Question: I have a NSFetchedResultsController used to display data in a table view (22117 rows). The fetchBatchSize is set to 20 on the fetchRequest. It works as expected: only 20 rows are fully populated when the table view is loaded. SQL statements:
'''
2015-06-12 17:59:55.526 BoulderFinder[2228:<PHONE>] CoreData: sql: SELECT 0, t0.Z_PK FROM ZBOULDER t0 ORDER BY t0.ZNORMALIZEDNAME
2015-06-12 17:59:55.533 BoulderFinder[2228:<PHONE>] CoreData: annotation: sql connection fetch time: 0.0070s
2015-06-12 17:59:55.534 BoulderFinder[2228:<PHONE>] CoreData: annotation: total fetch execution time: 0.0075s for 22117 rows.
2015-06-12 17:59:55.534 BoulderFinder[2228:<PHONE>]
2015-06-12 17:59:55.540 BoulderFinder[2228:<PHONE>] CoreData: sql: SELECT 0, t0.Z_PK, t0.Z_OPT, t0.ZBOULDERDESCRIPTION, t0.ZFIRSTCLIMBERFIRSTNAME, t0.ZFIRSTCLIMBERLASTNAME, t0.ZGRADE, t0.ZIMAGE, t0.ZLATITUDE, t0.ZLONGITUDE, t0.ZNAME, t0.ZNORMALIZEDAREANAME, t0.ZNORMALIZEDCIRCUITNAME, t0.ZNORMALIZEDGRADE, t0.ZNORMALIZEDNAME, t0.ZNUMBERINCIRCUIT, t0.ZAREA, t0.ZCIRCUIT FROM ZBOULDER t0 WHERE t0.Z_PK IN (?,?,?,?,?,?,?,?,?,?,?,?,?,?,?,?,?,?,?,?) ORDER BY t0.ZNORMALIZEDNAME LIMIT 20
2015-06-12 17:59:55.541 BoulderFinder[2228:<PHONE>] CoreData: annotation: sql connection fetch time: 0.0010s
2015-06-12 17:59:55.541 BoulderFinder[2228:<PHONE>] CoreData: annotation: total fetch execution time: 0.0014s for 20 rows.
'''
However, I have another view to display the same entities in a different order (only a few entities filtered through a predicate). I am not using a NSFetchedResultsController in this view. If I load this view, where about 59 objects are loaded in the managedObjectContext, and then re-load the other table view, the NSFetchedResultsController now loads all rows (22117) by batches of 20 rows. Here the SQL statements (only the first ones):
'''
2015-06-12 18:00:23.315 BoulderFinder[2228:<PHONE>] CoreData: sql: SELECT 0, t0.Z_PK FROM ZBOULDER t0 ORDER BY t0.ZNORMALIZEDNAME
2015-06-12 18:00:23.322 BoulderFinder[2228:<PHONE>] CoreData: annotation: sql connection fetch time: 0.0067s
2015-06-12 18:00:23.322 BoulderFinder[2228:<PHONE>] CoreData: annotation: total fetch execution time: 0.0070s for 22117 rows.
2015-06-12 18:00:23.323 BoulderFinder[2228:<PHONE>] CoreData: sql: SELECT 0, t0.Z_PK, t0.Z_OPT, t0.ZBOULDERDESCRIPTION, t0.ZFIRSTCLIMBERFIRSTNAME, t0.ZFIRSTCLIMBERLASTNAME, t0.ZGRADE, t0.ZIMAGE, t0.ZLATITUDE, t0.ZLONGITUDE, t0.ZNAME, t0.ZNORMALIZEDAREANAME, t0.ZNORMALIZEDCIRCUITNAME, t0.ZNORMALIZEDGRADE, t0.ZNORMALIZEDNAME, t0.ZNUMBERINCIRCUIT, t0.ZAREA, t0.ZCIRCUIT FROM ZBOULDER t0 WHERE t0.Z_PK IN (?,?,?,?,?,?,?,?,?,?,?,?,?,?,?,?,?,?,?,?) ORDER BY t0.ZNORMALIZEDNAME LIMIT 79
2015-06-12 18:00:23.324 BoulderFinder[2228:<PHONE>] CoreData: annotation: sql connection fetch time: 0.0009s
2015-06-12 18:00:23.324 BoulderFinder[2228:<PHONE>] CoreData: annotation: total fetch execution time: 0.0013s for 20 rows.
2015-06-12 18:00:23.324 BoulderFinder[2228:<PHONE>] CoreData: sql: SELECT 0, t0.Z_PK, t0.Z_OPT, t0.ZBOULDERDESCRIPTION, t0.ZFIRSTCLIMBERFIRSTNAME, t0.ZFIRSTCLIMBERLASTNAME, t0.ZGRADE, t0.ZIMAGE, t0.ZLATITUDE, t0.ZLONGITUDE, t0.ZNAME, t0.ZNORMALIZEDAREANAME, t0.ZNORMALIZEDCIRCUITNAME, t0.ZNORMALIZEDGRADE, t0.ZNORMALIZEDNAME, t0.ZNUMBERINCIRCUIT, t0.ZAREA, t0.ZCIRCUIT FROM ZBOULDER t0 WHERE t0.Z_PK IN (?,?,?,?,?,?,?,?,?,?,?,?,?,?,?,?,?,?,?,?) ORDER BY t0.ZNORMALIZEDNAME LIMIT 79
2015-06-12 18:00:23.326 BoulderFinder[2228:<PHONE>] CoreData: annotation: sql connection fetch time: 0.0012s
2015-06-12 18:00:23.326 BoulderFinder[2228:<PHONE>] CoreData: annotation: total fetch execution time: 0.0015s for 20 rows.
...
'''
The only workaround I have found is to call resetContext before setting up the NSFetchedResultsController.
Below the relevant code:
'''
- (void)viewDidLoad
{
[super viewDidLoad];
NSFetchRequest *fetchRequest = [NSFetchRequest fetchRequestWithEntityName:[BDBBoulder entityName]];
NSSortDescriptor *normalizedNameSortDescriptor = [NSSortDescriptor sortDescriptorWithKey:@"normalizedName" ascending:YES];
fetchRequest.sortDescriptors = @[normalizedNameSortDescriptor];
fetchRequest.fetchBatchSize = 20;
// [self.fetchedResultsController.managedObjectContext reset];
self.fetchedResultsController = [[NSFetchedResultsController alloc] initWithFetchRequest:fetchRequest managedObjectContext:self.boulderSearch.managedObjectContext sectionNameKeyPath:nil cacheName:nil];
self.fetchedResultsController.delegate = nil;
// Perform fetch
NSError *error = nil;
[self.fetchedResultsController performFetch:&error];
if (error) {
NSLog(@"Unable to perform fetch.");
NSLog(@"%@, %@", error, error.localizedDescription);
}
}
- (void)configureCell:(UITableViewCell *)cell atIndexPath:(NSIndexPath *)indexPath
{
BDBBoulder *boulder = [self.fetchedResultsController objectAtIndexPath:indexPath];
cell.textLabel.text = [NSString stringWithFormat:@"%@ / %@", boulder.normalizedName,boulder.grade];
cell.detailTextLabel.text = [NSString stringWithFormat:@"%@ / %@", boulder.normalizedCircuitName,boulder.normalizedAreaName];
}
- (NSInteger)tableView:(UITableView *)tableView numberOfRowsInSection:(NSInteger)section
{
NSArray *sections = [self.fetchedResultsController sections];
id<NSFetchedResultsSectionInfo> sectionInfo = [sections objectAtIndex:section];
return [sectionInfo numberOfObjects];
}
- (UITableViewCell *)tableView:(UITableView *)tableView cellForRowAtIndexPath:(NSIndexPath *)indexPath
{
UITableViewCell *cell = [tableView dequeueReusableCellWithIdentifier:@"allBouldersCell" forIndexPath:indexPath];
[self configureCell:cell atIndexPath:indexPath];
return cell;
}
'''
I cannot understand this behavior.
---
EDIT:

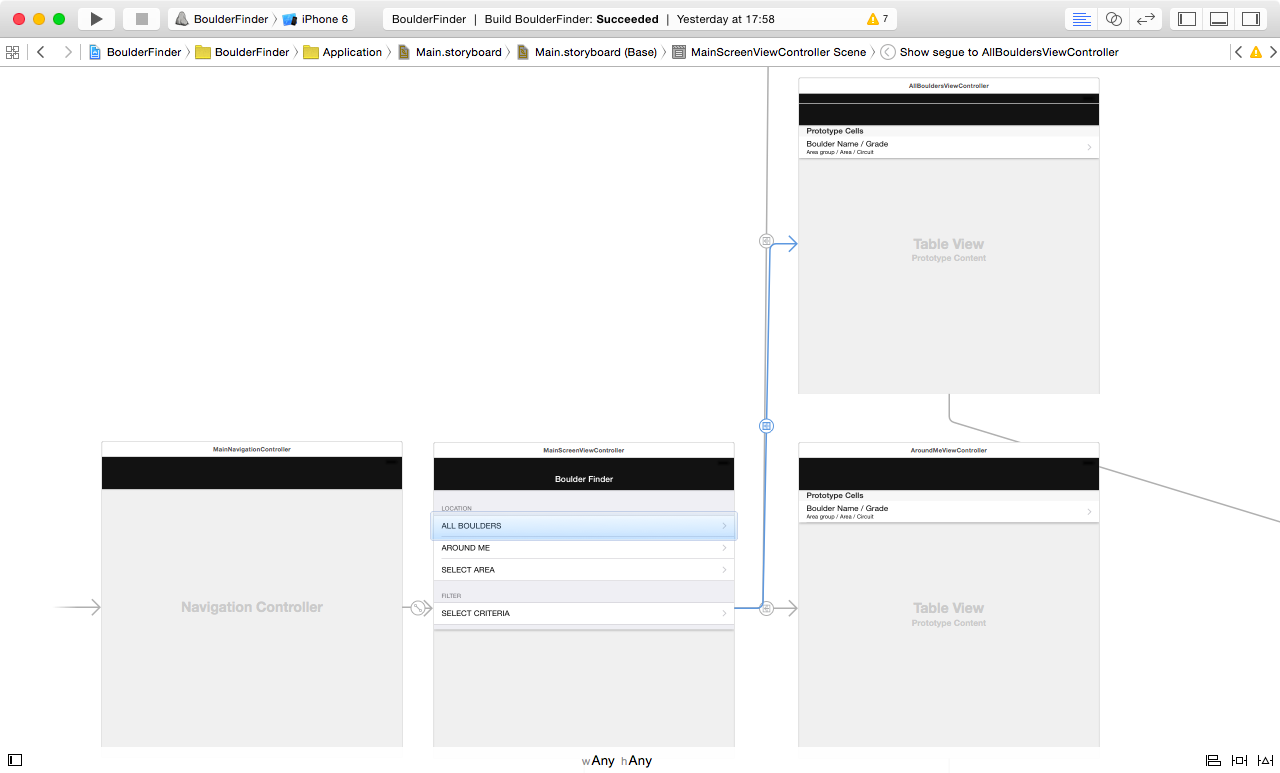
Answer: I have performed the test again with a simplified app to be sure of the behavior. I have 2 VCs:
- in the first one, I fetch all objects (22117) with a fetchBatchSize of 20 and access to the first element of the results
- in the second one, I fetch 59 objects and modify their transient property
fetchRequest.includesPendingChanges = YES
If I load the first VC, only the first 20 rows are fully loaded:
'''
2015-06-16 23:13:45.520 BoulderFinder[946:271012] CoreData: sql: SELECT 0, t0.Z_PK FROM ZBOULDER t0
2015-06-16 23:13:45.528 BoulderFinder[946:271012] CoreData: annotation: sql connection fetch time: 0.0074s
2015-06-16 23:13:45.528 BoulderFinder[946:271012] CoreData: annotation: total fetch execution time: 0.0081s for 22117 rows.
CoreData: sql: SELECT 0, t0.Z_PK, t0.Z_OPT, t0.ZBOULDERDESCRIPTION, t0.ZFIRSTCLIMBERFIRSTNAME, t0.ZFIRSTCLIMBERLASTNAME, t0.ZGRADE, t0.ZIMAGE, t0.ZLATITUDE, t0.ZLONGITUDE, t0.ZNAME, t0.ZNORMALIZEDAREANAME, t0.ZNORMALIZEDCIRCUITNAME, t0.ZNORMALIZEDGRADE, t0.ZNORMALIZEDNAME, t0.ZNUMBERINCIRCUIT, t0.ZAREA, t0.ZCIRCUIT FROM ZBOULDER t0 WHERE t0.Z_PK IN (?,?,?,?,?,?,?,?,?,?,?,?,?,?,?,?,?,?,?,?) LIMIT 20
2015-06-16 23:13:45.532 BoulderFinder[946:271012] CoreData: annotation: sql connection fetch time: 0.0012s
2015-06-16 23:13:45.532 BoulderFinder[946:271012] CoreData: annotation: total fetch execution time: 0.0021s for 20 rows.
'''
Now, if I load the second VC and then the first VC, then all rows are loaded by batches of 20.
However, if I conduct the same test without modifying the transient property, then only the first 20 rows are fully loaded.
Finally, if fetchRequest.includesPendingChanges = NO
to ignore the pending changes, then it works as expected in all cases.
Strange but this is how it works.
Thank <URL>.